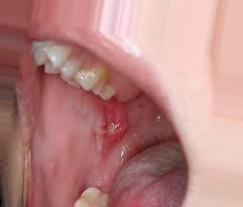
Condition: Mouth Ulcer